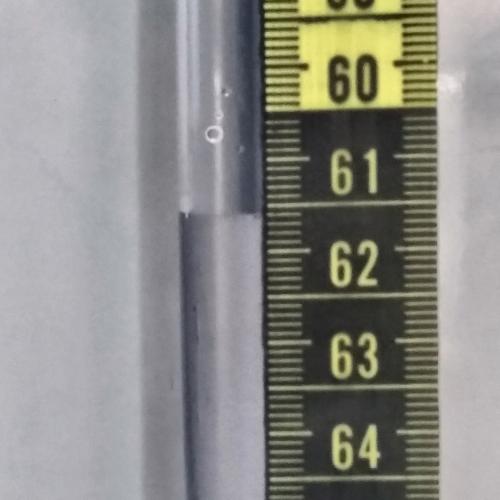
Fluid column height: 61.6 cm